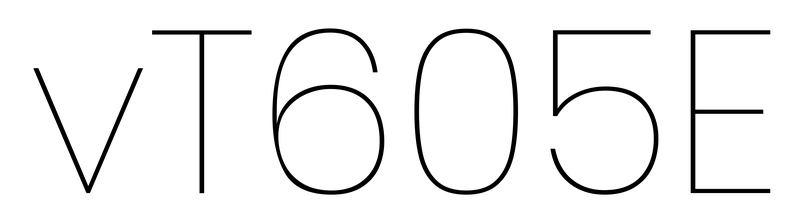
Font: Poppins-Thin